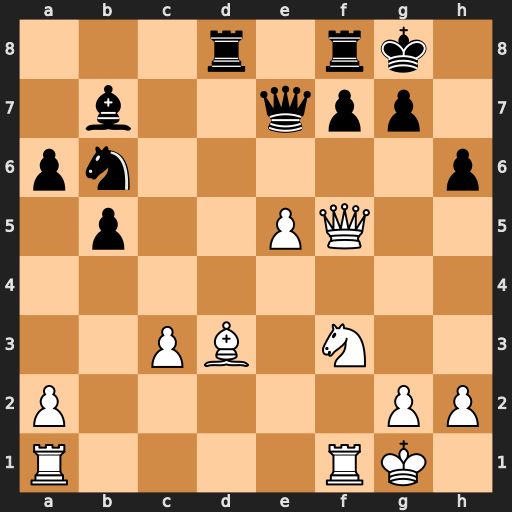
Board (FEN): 3r1rk1/1b2qpp1/pn5p/1p2PQ2/8/2PB1N2/P5PP/R4RK1
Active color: w
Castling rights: -
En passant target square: -
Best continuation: Qh7#